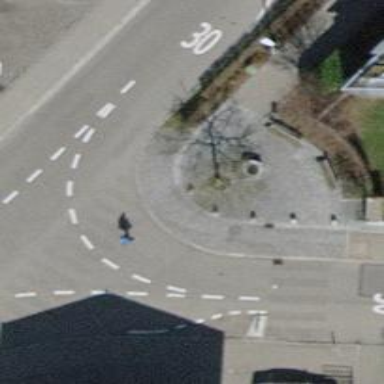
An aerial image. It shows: Kerb barrier.